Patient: sex M, age 66
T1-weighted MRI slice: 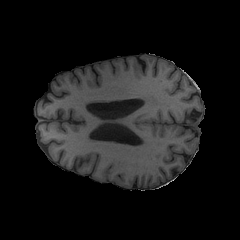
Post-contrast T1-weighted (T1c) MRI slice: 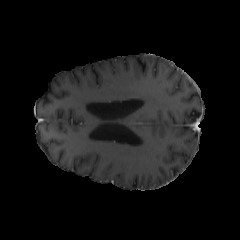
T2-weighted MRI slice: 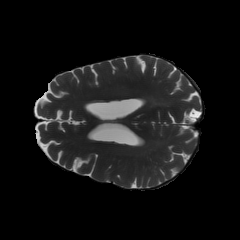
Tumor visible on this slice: no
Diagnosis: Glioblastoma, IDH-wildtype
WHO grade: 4